Interaction volume radius: 10 \u00c5
Interaction volume height: 15 \u00c5
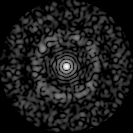
Disorder parameter: 0.8291